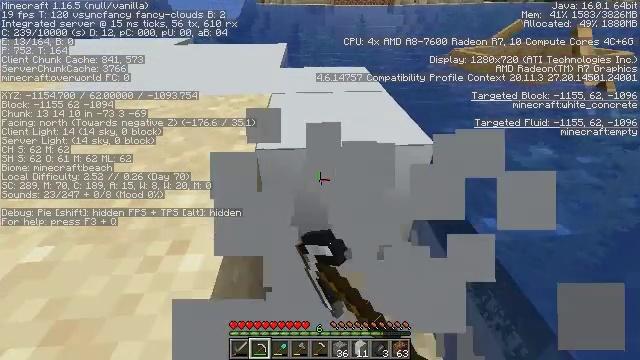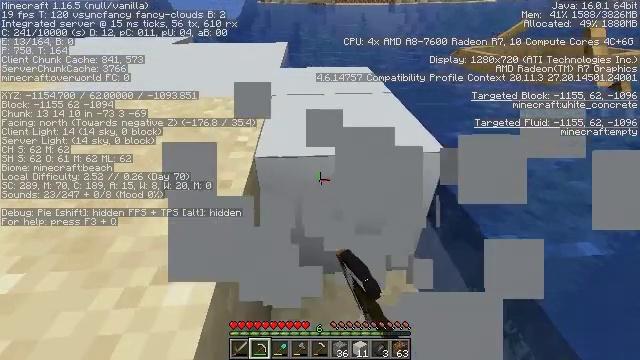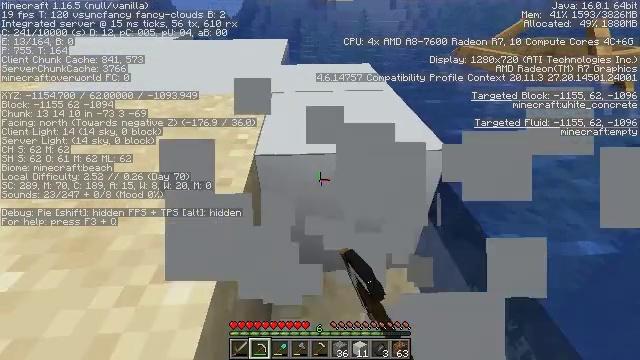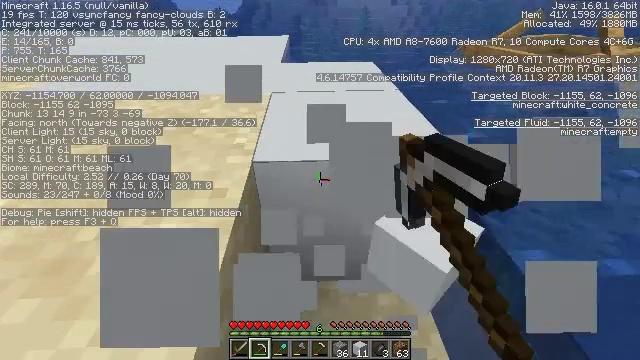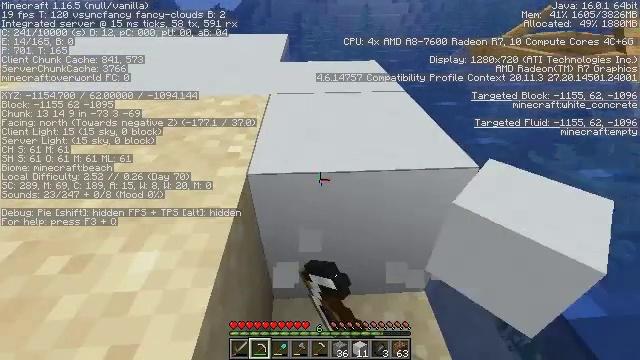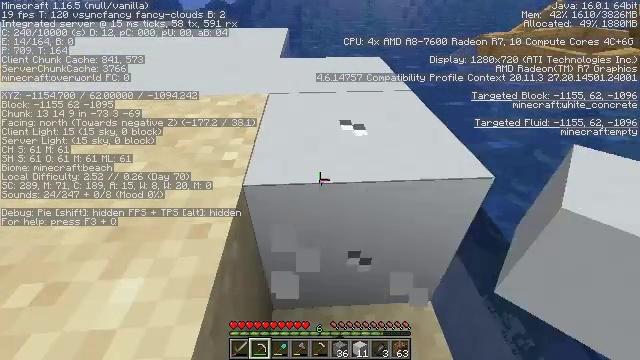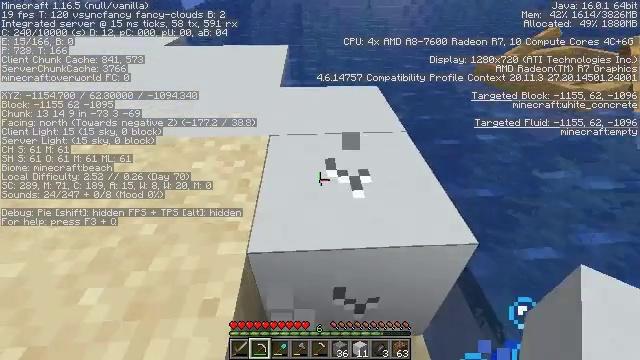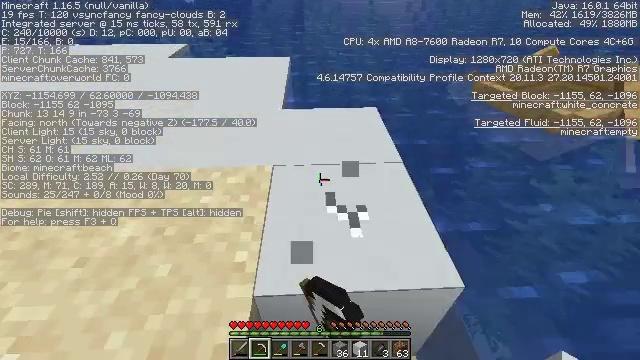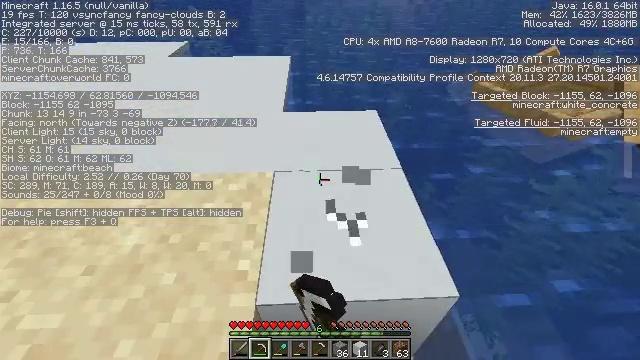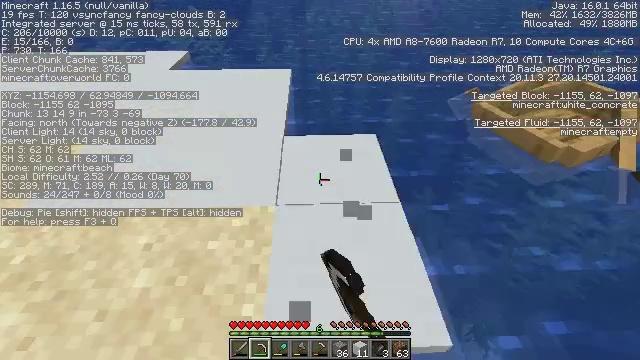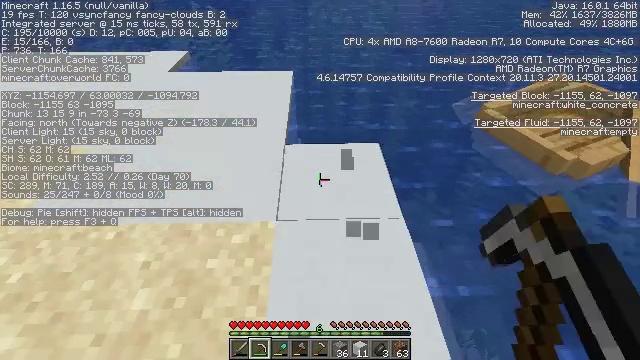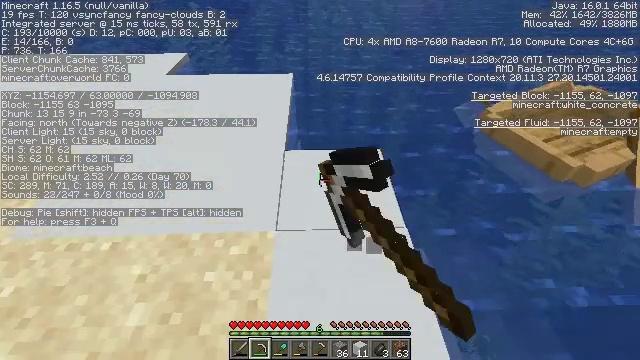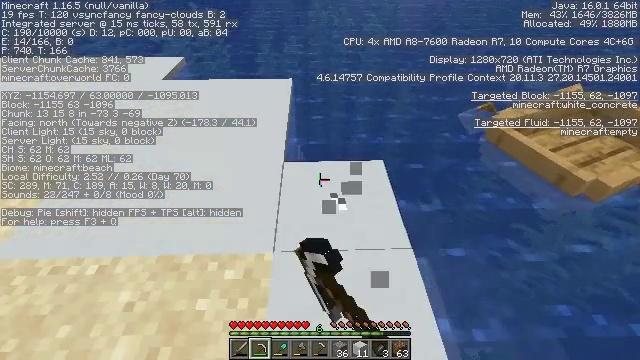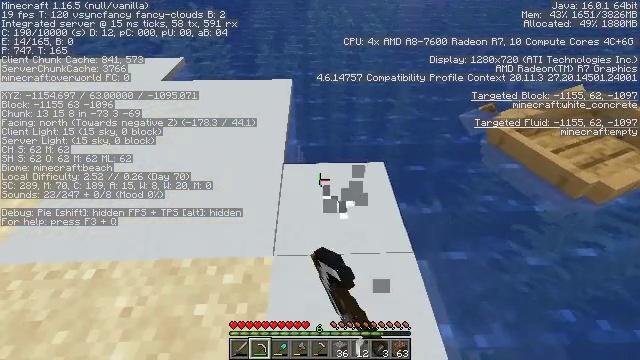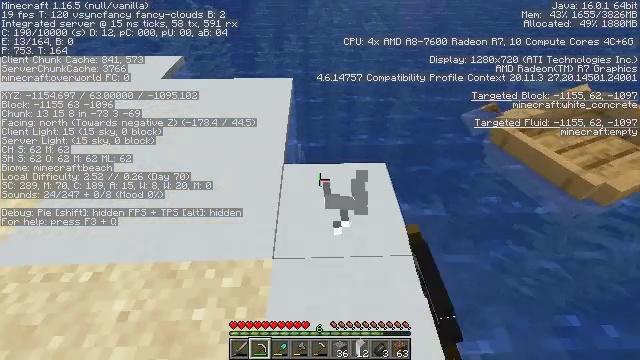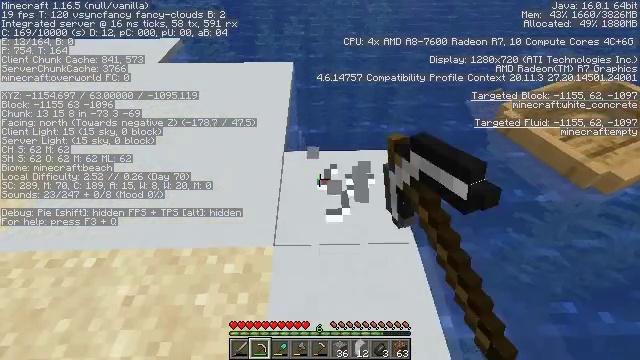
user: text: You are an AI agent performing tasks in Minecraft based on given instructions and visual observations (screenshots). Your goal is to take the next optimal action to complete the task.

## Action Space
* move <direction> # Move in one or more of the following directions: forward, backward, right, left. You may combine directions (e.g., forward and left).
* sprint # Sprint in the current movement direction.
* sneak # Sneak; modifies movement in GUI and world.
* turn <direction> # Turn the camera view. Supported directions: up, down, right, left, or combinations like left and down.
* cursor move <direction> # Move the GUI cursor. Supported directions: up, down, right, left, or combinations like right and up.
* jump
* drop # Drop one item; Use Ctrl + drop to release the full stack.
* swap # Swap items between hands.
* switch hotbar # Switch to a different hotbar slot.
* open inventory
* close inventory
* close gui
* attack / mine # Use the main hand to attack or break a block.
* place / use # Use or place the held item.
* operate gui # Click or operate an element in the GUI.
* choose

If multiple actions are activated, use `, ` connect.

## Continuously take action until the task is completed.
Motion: motion action
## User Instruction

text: Collect white concrete from a structure.
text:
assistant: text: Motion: move forward, attack / mine
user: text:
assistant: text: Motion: move forward, attack / mine
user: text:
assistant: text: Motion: move forward, attack / mine
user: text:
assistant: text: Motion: move forward, attack / mine
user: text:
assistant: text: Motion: move forward, turn down, attack / mine
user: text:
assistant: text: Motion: move forward, attack / mine
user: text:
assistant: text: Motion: move forward, turn down, attack / mine
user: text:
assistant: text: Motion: move forward, turn down, attack / mine
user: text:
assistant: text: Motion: move forward, turn down, attack / mine
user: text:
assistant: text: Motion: move forward, turn down, attack / mine
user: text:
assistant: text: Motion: attack / mine
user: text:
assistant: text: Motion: attack / mine
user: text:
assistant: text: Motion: attack / mine
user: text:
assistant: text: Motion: attack / mine
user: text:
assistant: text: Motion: turn down, attack / mine
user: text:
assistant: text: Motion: turn down, attack / mine
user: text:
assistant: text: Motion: turn down, attack / mine
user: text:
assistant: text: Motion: turn down, attack / mine
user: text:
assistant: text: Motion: turn down, attack / mine
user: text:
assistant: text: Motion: turn left and down, attack / mine
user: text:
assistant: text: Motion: attack / mine
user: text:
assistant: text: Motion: attack / mine
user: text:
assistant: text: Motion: attack / mine
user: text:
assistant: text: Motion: attack / mine
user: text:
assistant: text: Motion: turn right and up, attack / mine
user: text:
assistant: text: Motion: turn right and up, attack / mine
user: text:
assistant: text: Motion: turn up, attack / mine
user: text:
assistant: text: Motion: turn up, attack / mine
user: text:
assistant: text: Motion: attack / mine
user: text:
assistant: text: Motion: attack / mine